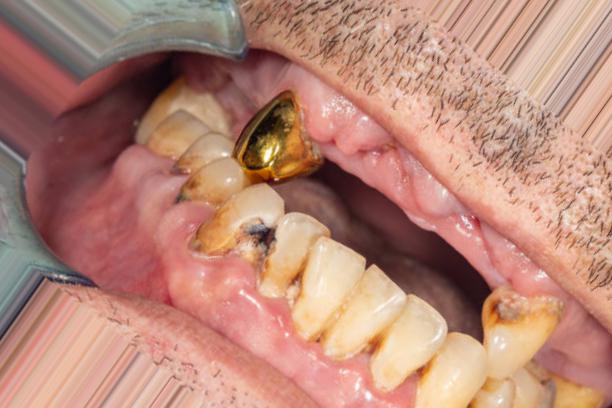
Condition: Caries